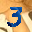
Label: 3